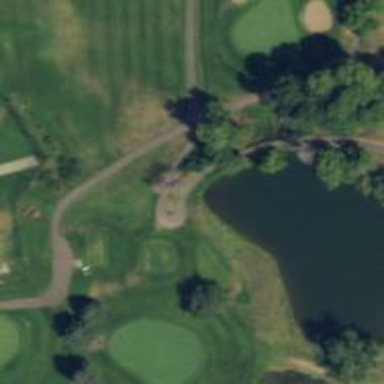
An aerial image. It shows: Service road designed as golf cart path.